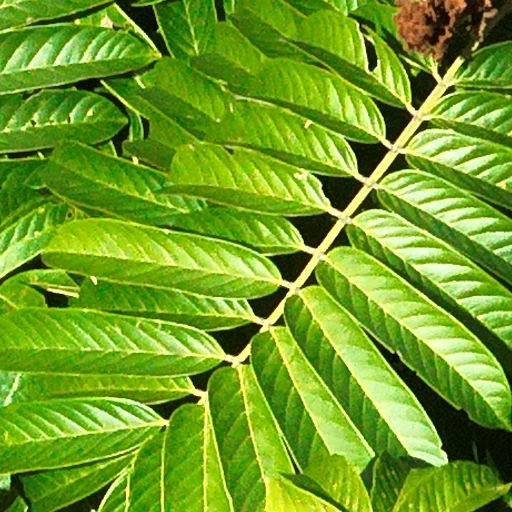
Species: Tachigali panamensis
GBIF accepted scientific name: Tachigali panamensis
Crown area (m\u00b2): 257.139